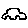
Label: car